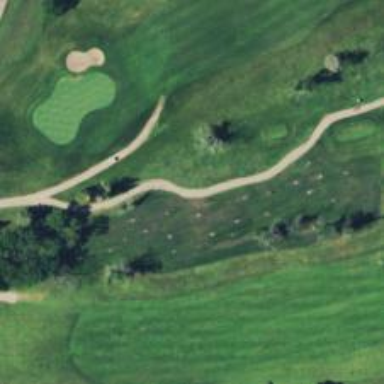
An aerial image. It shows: Footway that doubles as golf path.